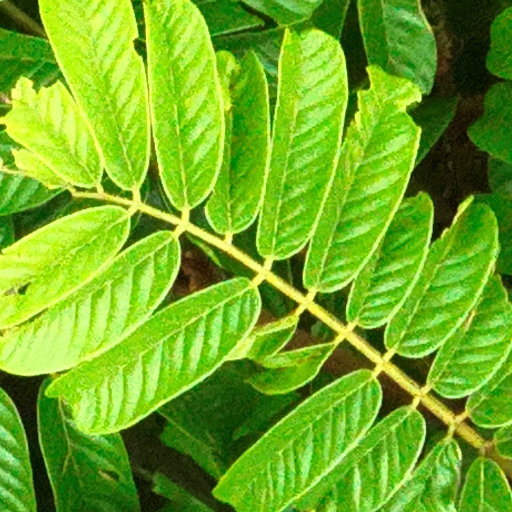
Species: Tachigali panamensis
GBIF accepted scientific name: Tachigali panamensis
Crown area (m\u00b2): 225.532